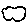
Label: cloud